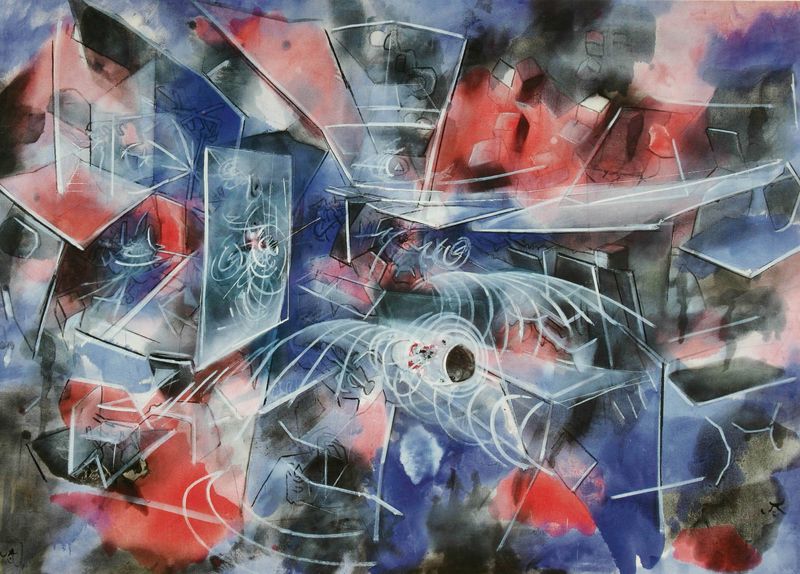
Titel: L'architêtre, Architekt-Sein
Künstler: Roberto Matta
Standort: Berlin
Institution: Sammlung Onnasch
Schlagwörter: blau, dunkel, schatten, vogel, weiß, grün, bewegung, bunt, grau, hell, licht, schwarz, rot, tier, muster, häuser, spiegelung, auge, abstrakt, farben, flächen, formen, nebel, linien, figuren, geometrisch, fisch, fleckig, spiralen, scherben, flecke, trier, spiralig